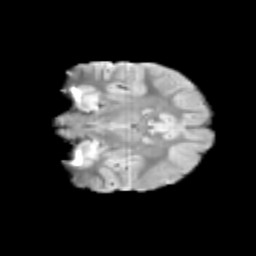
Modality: T2w
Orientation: coronal
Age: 9
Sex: male
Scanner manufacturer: siemens
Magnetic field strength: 3 T
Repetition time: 3.8 s
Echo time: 0.07 s